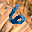
Label: 6